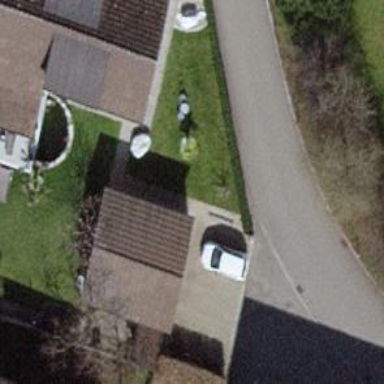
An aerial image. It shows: Garage building.